Aerial crown-view tile of a tropical tree (Barro Colorado Island, Panama), acquired 20250818:
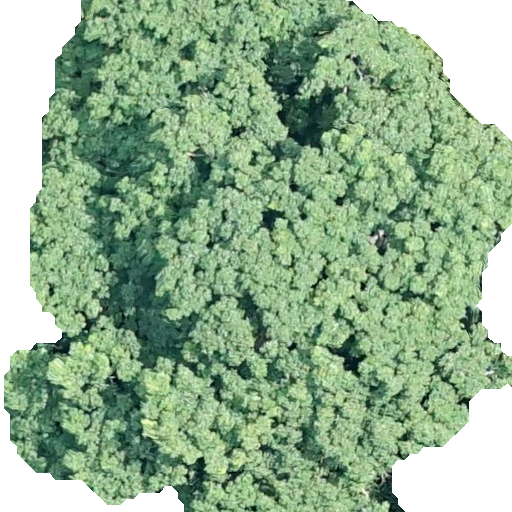
Species: Pseudobombax septenatum
GBIF accepted scientific name: Pseudobombax septenatum
Crown area: 319.823 m²